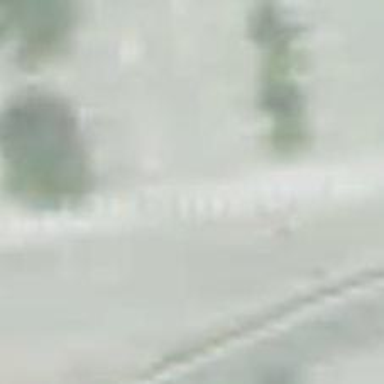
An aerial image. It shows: Marked road crossing with visible markings.